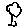
Label: tree